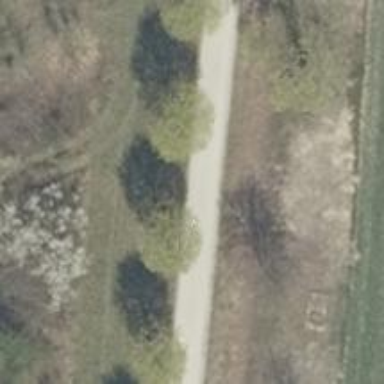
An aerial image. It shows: Row of broadleaved trees.